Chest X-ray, PA view. Patient: 27 years old, sex F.
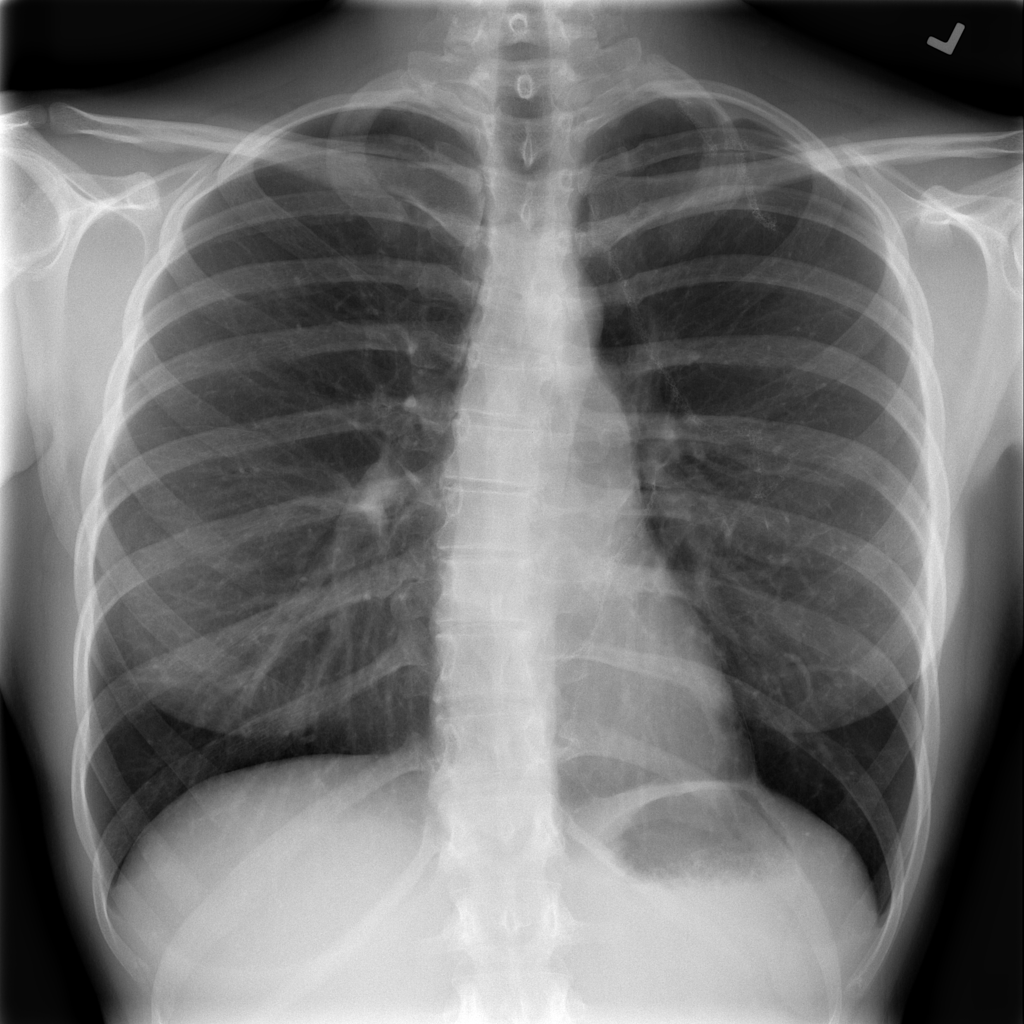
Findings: Pneumothorax